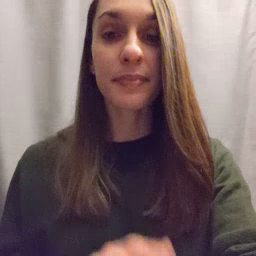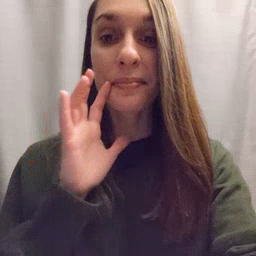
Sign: balloon